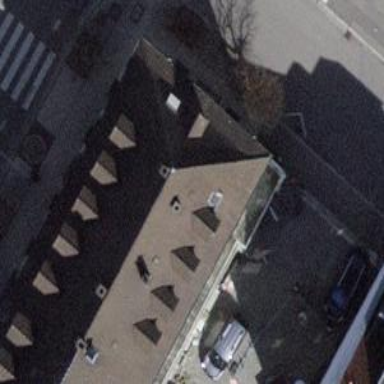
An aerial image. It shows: Restaurant.